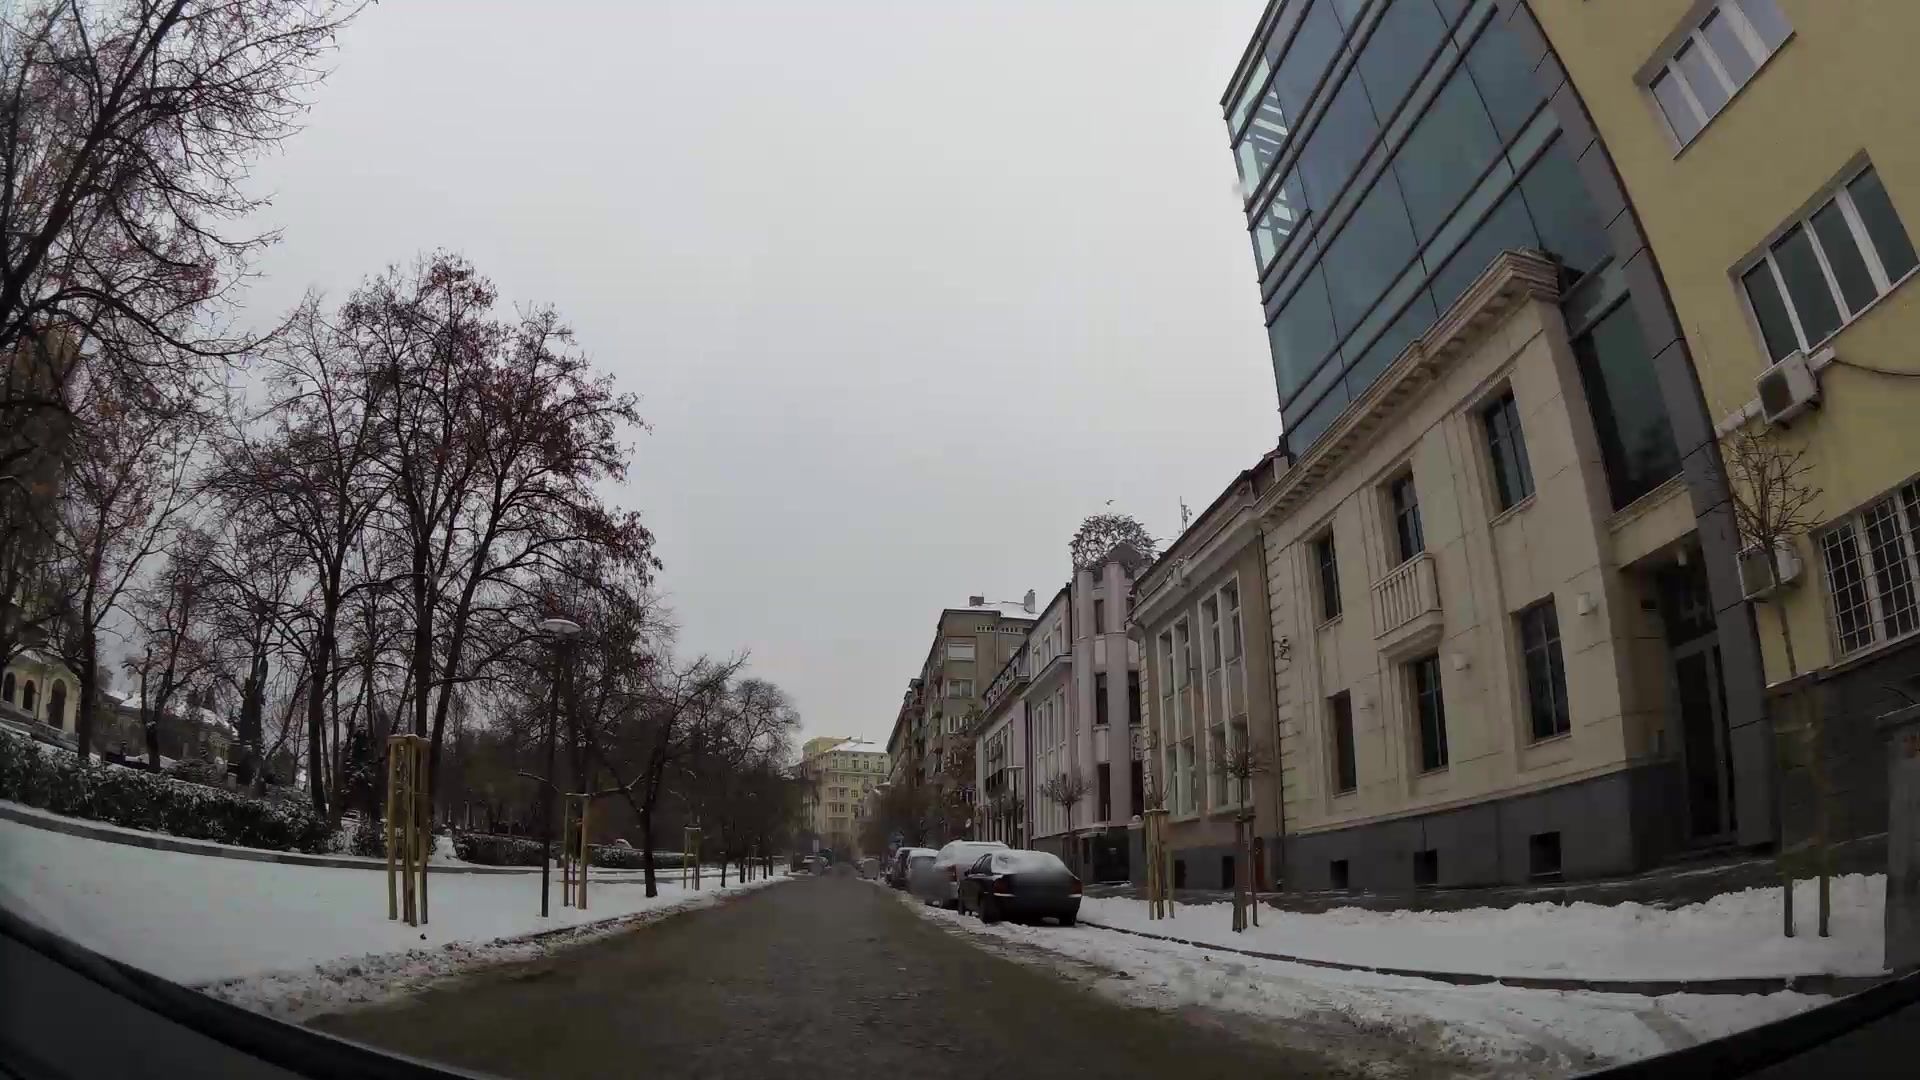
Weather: snowy
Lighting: day
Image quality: good
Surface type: driving surface
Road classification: residential
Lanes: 1
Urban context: urban centre
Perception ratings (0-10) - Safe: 7.31, Lively: 7.13, Beautiful: 6.41, Boring: 2.56, Depressing: 4.99, Wealthy: 4.64